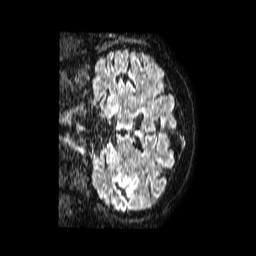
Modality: FLAIR
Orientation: coronal
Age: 59
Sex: female
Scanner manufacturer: philips
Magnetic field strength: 1.5 T
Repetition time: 4.8 s
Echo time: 0.3 s